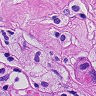
Metastatic tissue present: yes